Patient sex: M
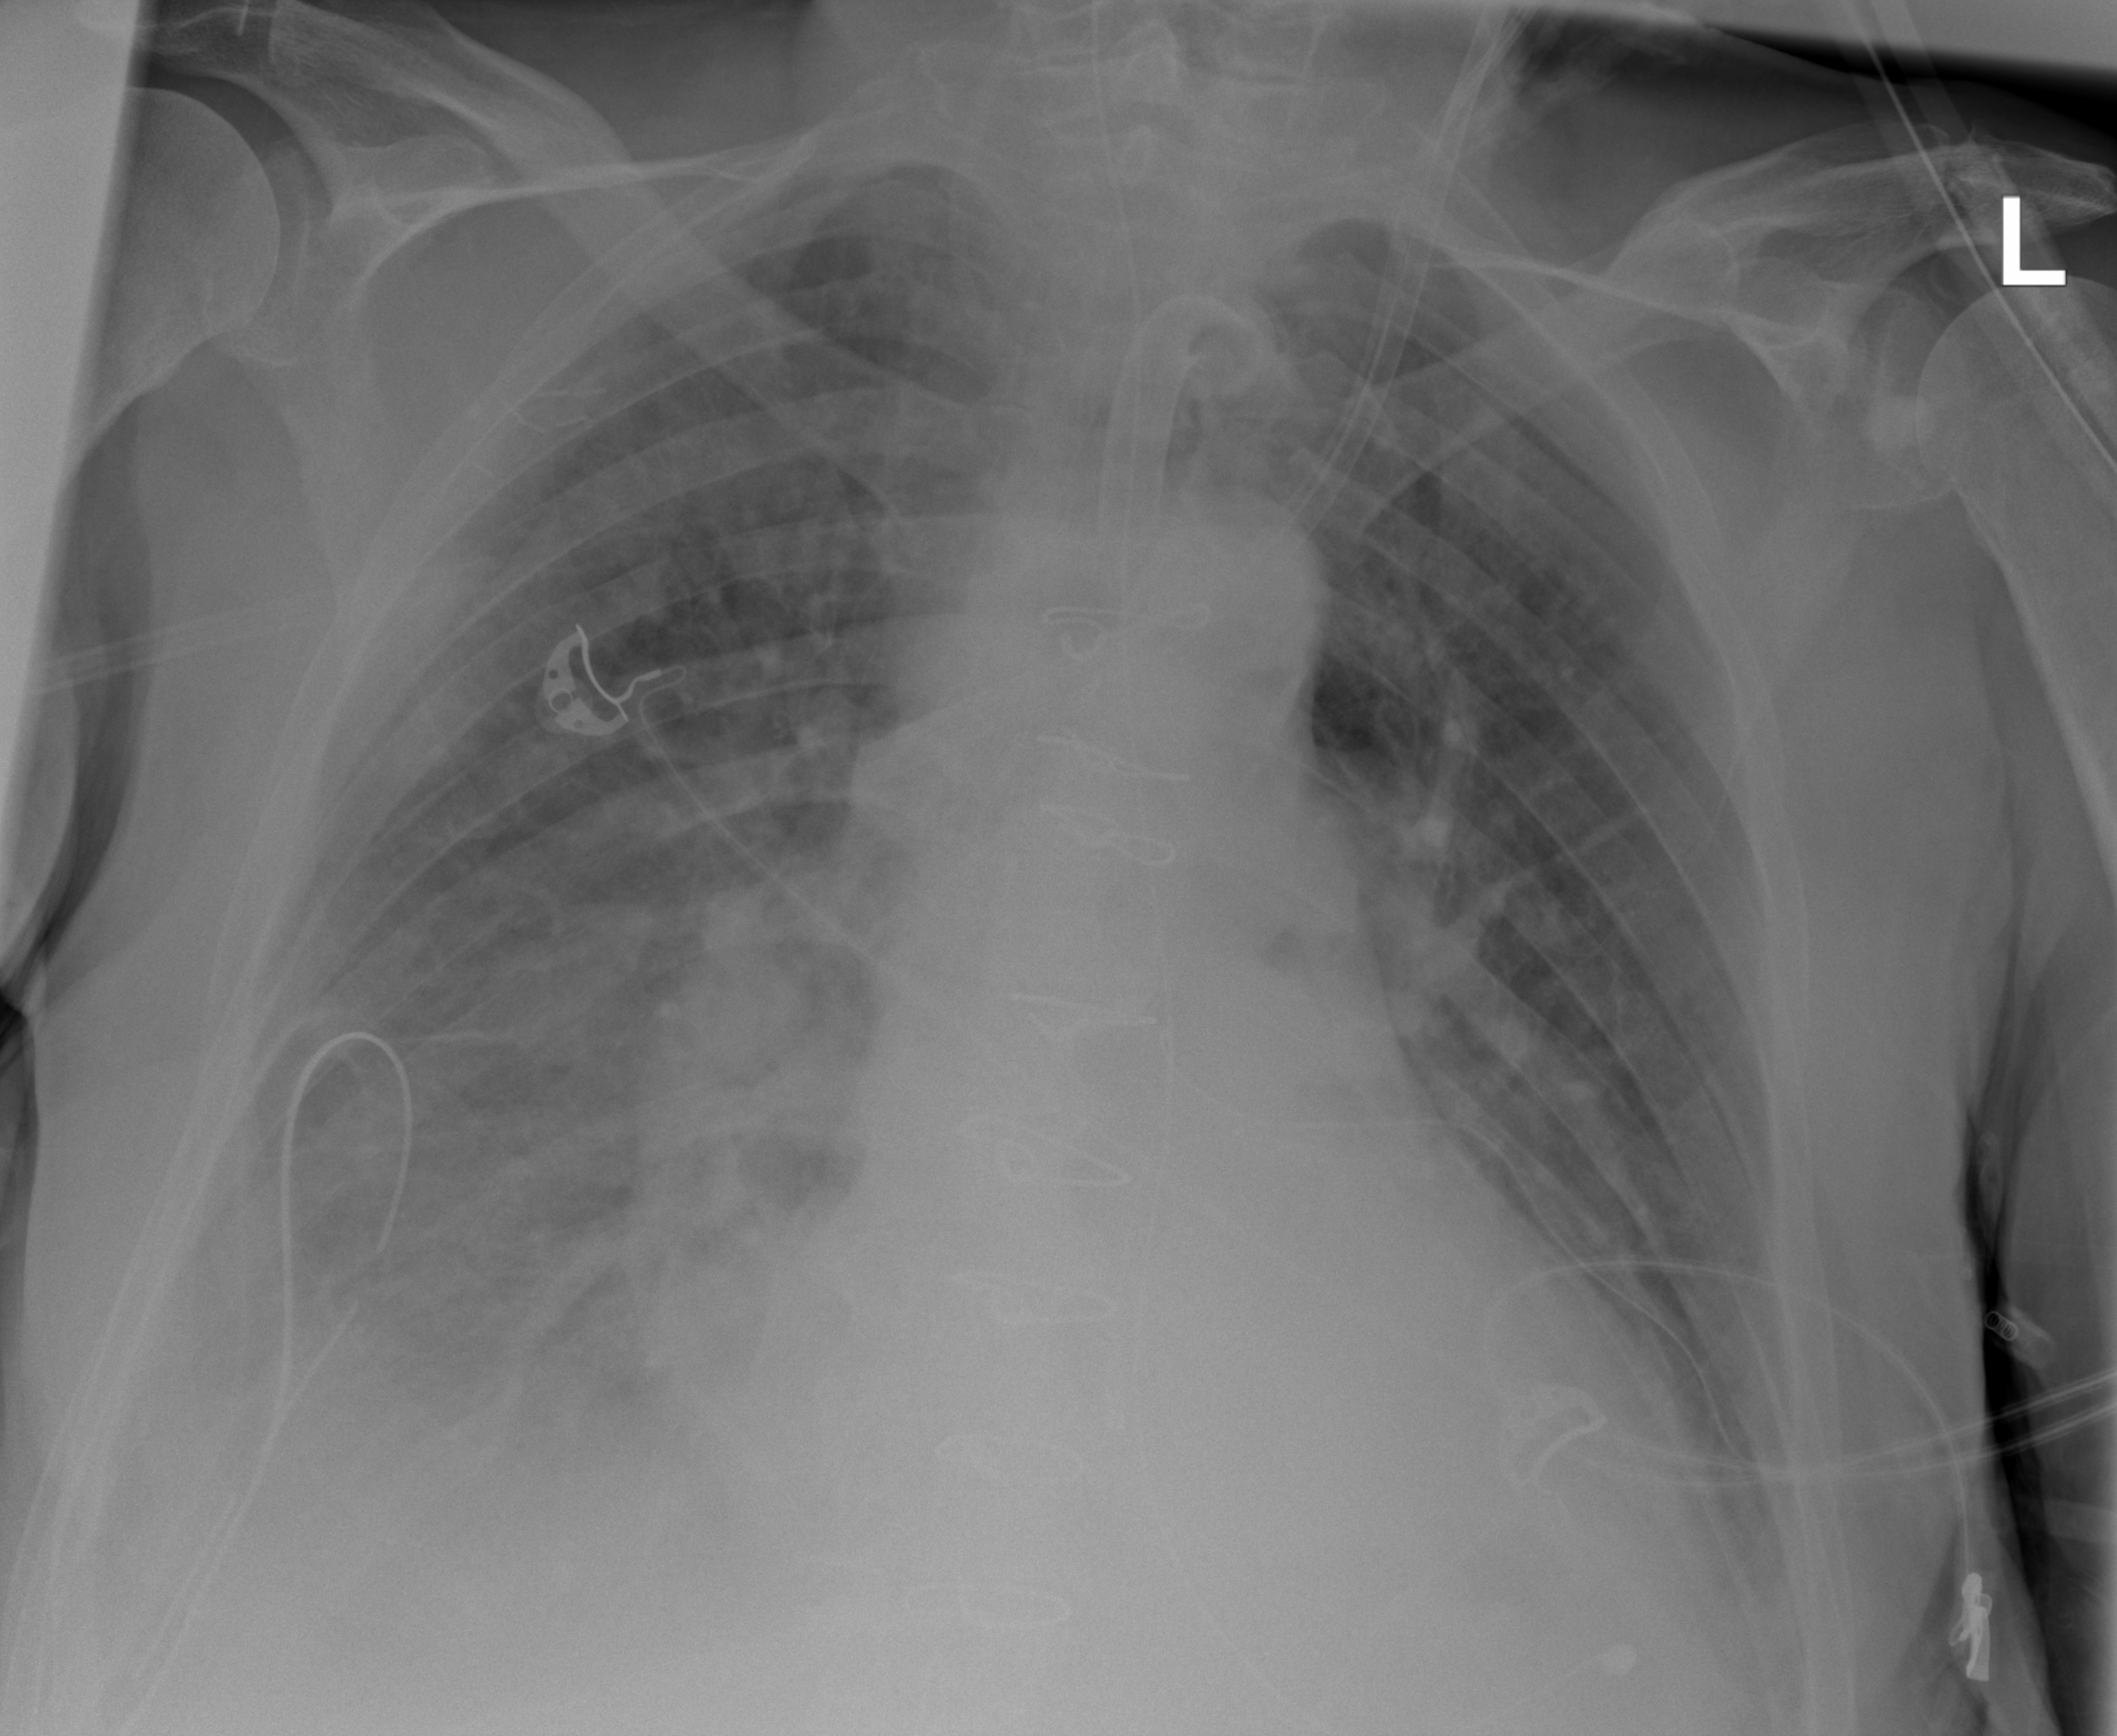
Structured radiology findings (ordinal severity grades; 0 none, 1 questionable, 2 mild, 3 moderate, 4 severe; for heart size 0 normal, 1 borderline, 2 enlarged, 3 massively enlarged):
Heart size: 1
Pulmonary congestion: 2
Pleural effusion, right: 3
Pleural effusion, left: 2
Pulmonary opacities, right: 2
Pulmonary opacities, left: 0
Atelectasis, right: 2
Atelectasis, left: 2